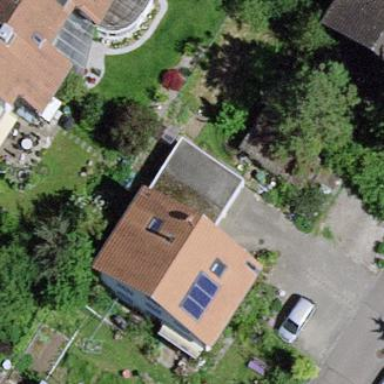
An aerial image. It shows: Group of garages.